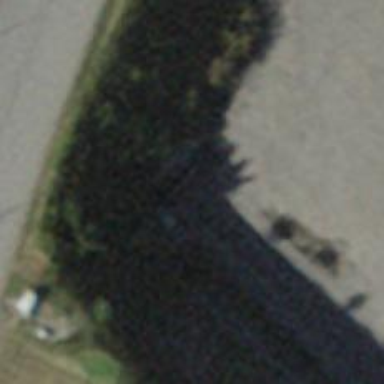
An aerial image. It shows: Railway buffer stop.